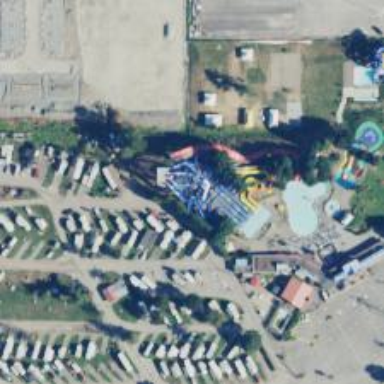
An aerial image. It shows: Water slide attraction.